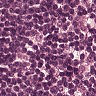
Metastatic tissue present: no